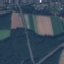
Land use / land cover class: Highway